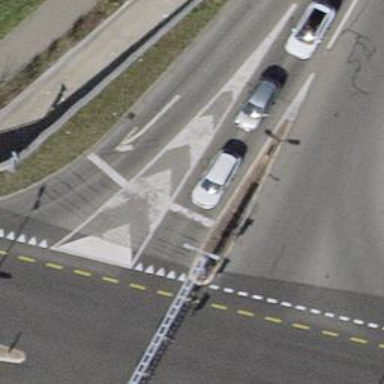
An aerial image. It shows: Road with traffic signals.